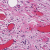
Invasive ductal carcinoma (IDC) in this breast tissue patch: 1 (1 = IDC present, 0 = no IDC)